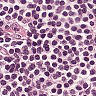
Metastatic tissue present: no